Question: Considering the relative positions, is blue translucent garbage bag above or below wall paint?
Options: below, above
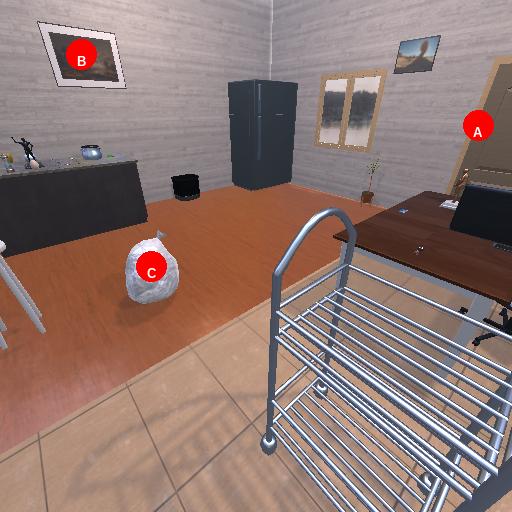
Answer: below